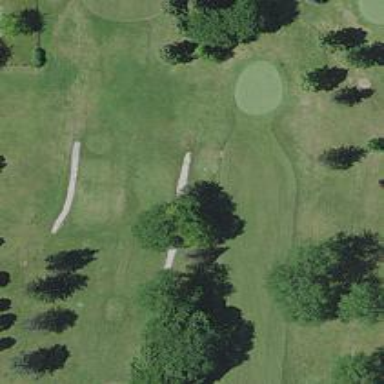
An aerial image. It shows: Service road designated as golf cart path.